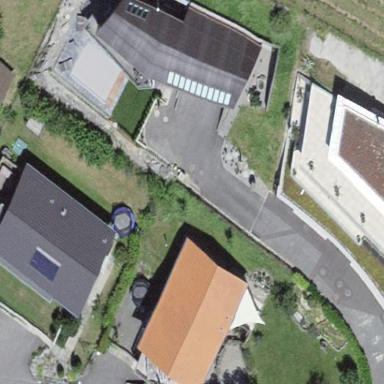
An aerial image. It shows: Residential building.